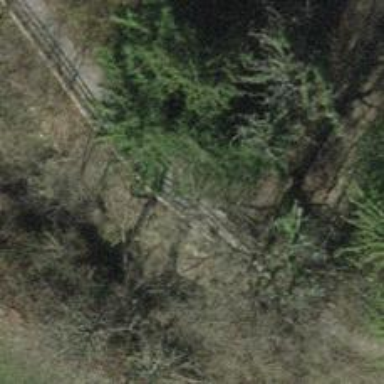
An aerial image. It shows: Path leading to bridge.